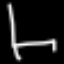
Label: chair